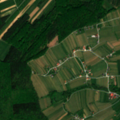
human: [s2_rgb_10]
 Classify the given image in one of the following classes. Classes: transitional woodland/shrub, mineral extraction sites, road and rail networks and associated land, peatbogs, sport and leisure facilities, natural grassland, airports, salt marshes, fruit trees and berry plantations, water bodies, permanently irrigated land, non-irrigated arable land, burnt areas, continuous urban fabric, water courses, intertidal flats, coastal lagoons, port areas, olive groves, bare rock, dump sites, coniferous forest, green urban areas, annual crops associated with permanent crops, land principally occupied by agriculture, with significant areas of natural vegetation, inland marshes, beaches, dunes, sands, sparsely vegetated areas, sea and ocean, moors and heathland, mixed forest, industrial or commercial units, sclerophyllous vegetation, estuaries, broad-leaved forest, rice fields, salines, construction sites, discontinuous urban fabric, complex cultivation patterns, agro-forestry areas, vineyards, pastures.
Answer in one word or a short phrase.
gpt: non-irrigated arable land, vineyards, complex cultivation patterns, broad-leaved forest